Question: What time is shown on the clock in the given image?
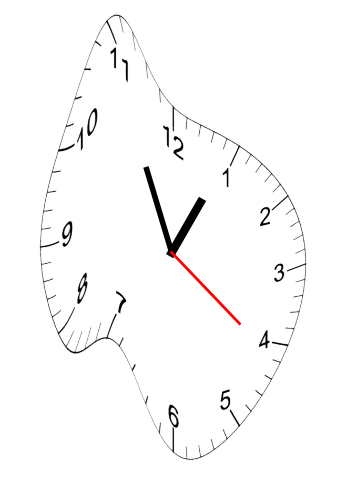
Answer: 12:55:21